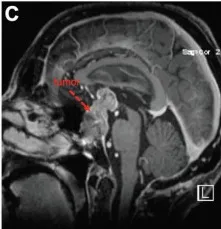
Large sellar/suprasellar mass on MRI. And sagittal T1 with gadolinium.
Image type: radiology (mri)